Question: I want to create a web page that's showing stuff like flowing fluids. For this I want to use SVG graphics where the start and stop of the (repeating) motion is controlled via JavaScript.
This motion can be easily shown by a way like this hand drawn GIF:

But how can I achive such a look by simple means in a SVG? Especially as this also has to flow around corners, i.e. not only a linear motion is required...
Preferably already (semi-automatically) creatable in Inkscape...
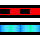
Answer: OK, now I found the answer to the "first" part of the question, i.e. the :
'''
<?xml version="1.0" encoding="UTF-8" standalone="no"?>
<svg
xmlns:svg="http://www.w3.org/2000/svg"
xmlns="http://www.w3.org/2000/svg"
version="1.1"
width="202"
height="32"
id="svg2">
<g id="layer1">
<path
d="m 1,16 200,0"
id="path1"
style="stroke:#000000;stroke-width:30" />
<path
d="m 1,16 200,0"
id="path2"
style="stroke:#ff0000;stroke-width:20" />
<path
d="m 1,16 200,0"
id="path3"
style="stroke:#000000;stroke-width:16;stroke-dasharray:48, 48;stroke-dashoffset:10.6" />
</g>
</svg>
'''
That was created in Inkscape (+ simplifications by hand afterwards to post only the relevant stuff) just by duplicating one line with different widths, a very big one ('id=path1') in black for the surrounding, a big one ('id=path2') for the red fluid and a small, dashed one ('id=path3') that'll be used for the animation later on.
All that's now left to do is to change the 'stroke-dashoffset' attribute via JavaScript or an CSS animation as that'll move the little bars to indicate flow. E.g.:
'''
<style type="text/css">
@keyframes move {
from { stroke-dashoffset: 0; }
to { stroke-dashoffset: 96; }
}
@-moz-keyframes move {
from { stroke-dashoffset: 0; }
to { stroke-dashoffset: 96; }
}
@-webkit-keyframes move {
from { stroke-dashoffset: 0; }
to { stroke-dashoffset: 96; }
}
</style>
'''
and then in the '<path id="path3">' element:
'''
animation-duration: 3s;
-moz-animation-duration: 3s;
-webkit-animation-duration: 3s;
animation-name: move;
-moz-animation-name: move;
-webkit-animation-name: move;
animation-timing-function: linear;
-moz-animation-timing-function: linear;
-webkit-animation-timing-function: linear;
animation-iteration-count: infinite;
-moz-animation-iteration-count: infinite;
-webkit-animation-iteration-count: infinite;
'''
Note: the path can have any shape, it doesn't need to be straight :)
By using the ideas of <URL>